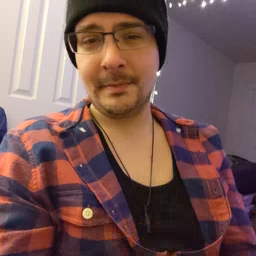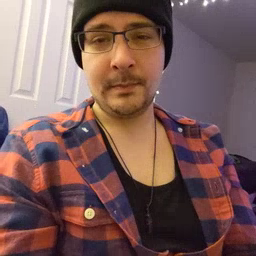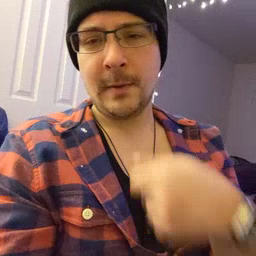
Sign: vacuum